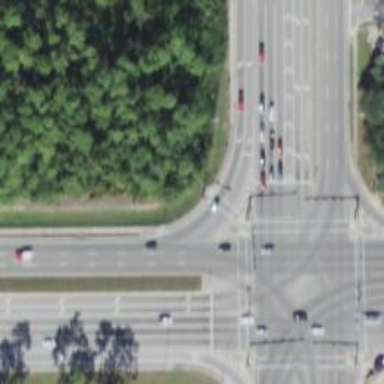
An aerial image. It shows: Traffic island located on footway.